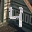
Label: 4